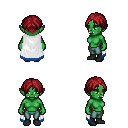
a pixel art fantasy rpg character, female body template, orc, green skin, white trimmed cape, teal pants, brunette parted hairstyle, black shoes, four views (front, back, left, right), 2x2 character sprite sheet, small pixel art, hard edges, no anti-aliasing